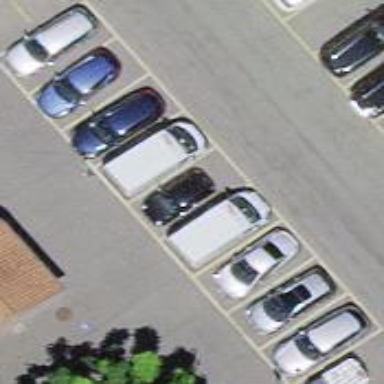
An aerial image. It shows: Street-side parking area.